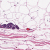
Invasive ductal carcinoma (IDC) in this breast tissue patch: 0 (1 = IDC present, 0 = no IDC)